Question: I want to create basic Linked list app with c++ but I get this error :

Here is my node class :
'''
class node {
friend class graph;
int n;
node *next;
};
'''
and here is my graph class:
'''
class graph{
private:
node *first;
node *last;
public:
void input();
void show();
graph();
};
graph::graph(){
first = NULL;
last = NULL;
}
'''
I want to create node from number that user insert
'''
void graph::input(){
node *n1 = new node();
std::cout << "Please Enter Number
";
std::cin >> n1->n;
n1->next = NULL;
if (first==NULL){
first = last = n1;
}
else{
last->next = n1;
last = n1;
}
}
'''
in the end I want to show number but I get error !
'''
void graph::show(){
node *current = first;
do {
std::cout << "///////////////
" << current->n;
current = current->next;
}while (current->next == NULL);
}
int main() {
graph g = *new graph();
g.input();
g.show();
}
'''
Please let me know How can I fix this error and why I get this error?
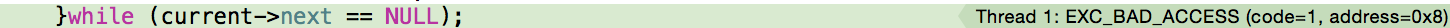
Answer: I have tested the code you have written. The correct way is:
'''
void graph::show()
{
node *current = first;
do
{
std::cout << "///////////////
" << current->n;
current = current->next;
}while (current != NULL);
}
'''
if the while condition is like
'''
current->next != NULL
'''
then it will dump provided only one element present in the list or in some other scenario as well